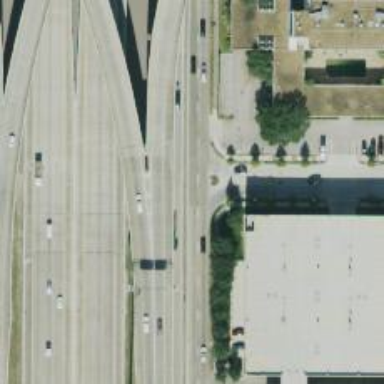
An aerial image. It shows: Frontage road that is classified as secondary link.